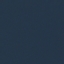
Land use / land cover class: SeaLake